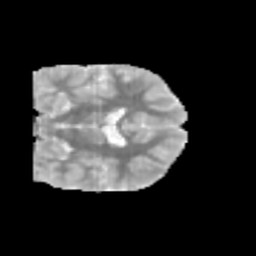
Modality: MD
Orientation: coronal
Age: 11
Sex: male
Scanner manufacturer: siemens
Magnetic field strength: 3 T
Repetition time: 3.8 s
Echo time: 0.07 s